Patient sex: M
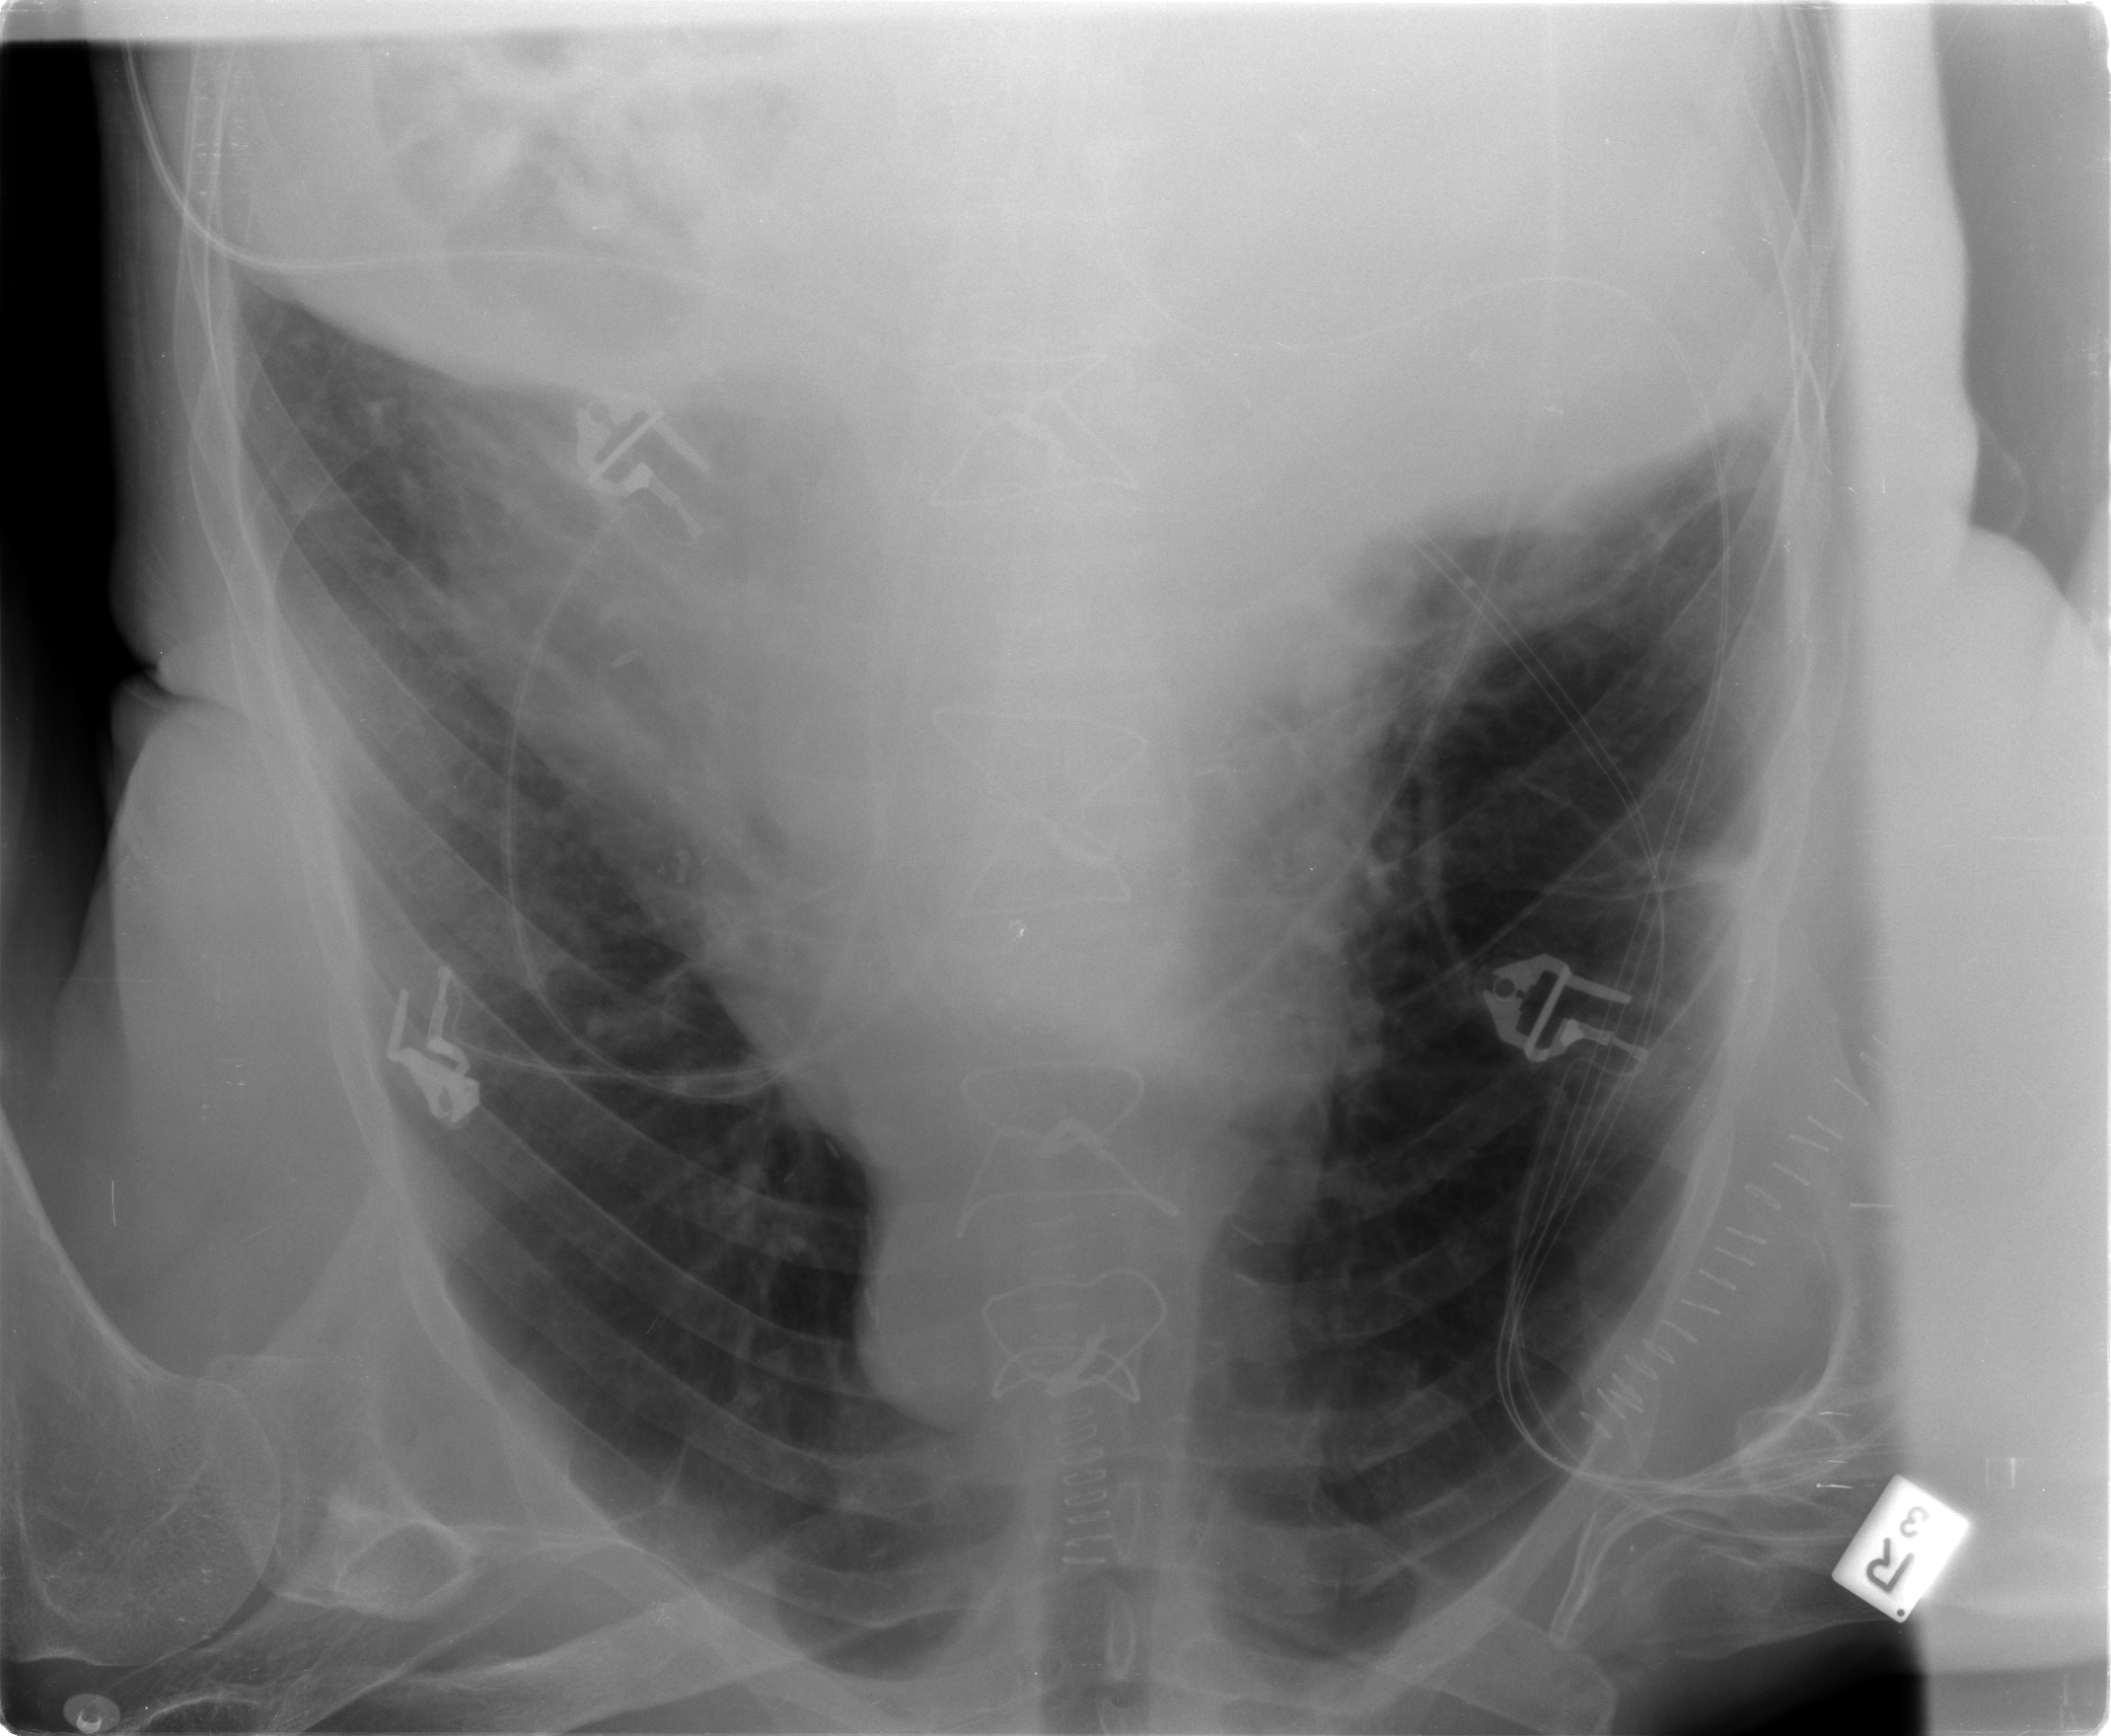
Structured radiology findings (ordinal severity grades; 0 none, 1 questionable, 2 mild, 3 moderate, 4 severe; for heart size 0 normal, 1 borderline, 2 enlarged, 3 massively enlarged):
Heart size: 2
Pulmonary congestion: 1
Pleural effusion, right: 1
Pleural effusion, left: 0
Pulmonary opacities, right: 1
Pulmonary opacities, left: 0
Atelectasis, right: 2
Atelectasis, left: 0